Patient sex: F
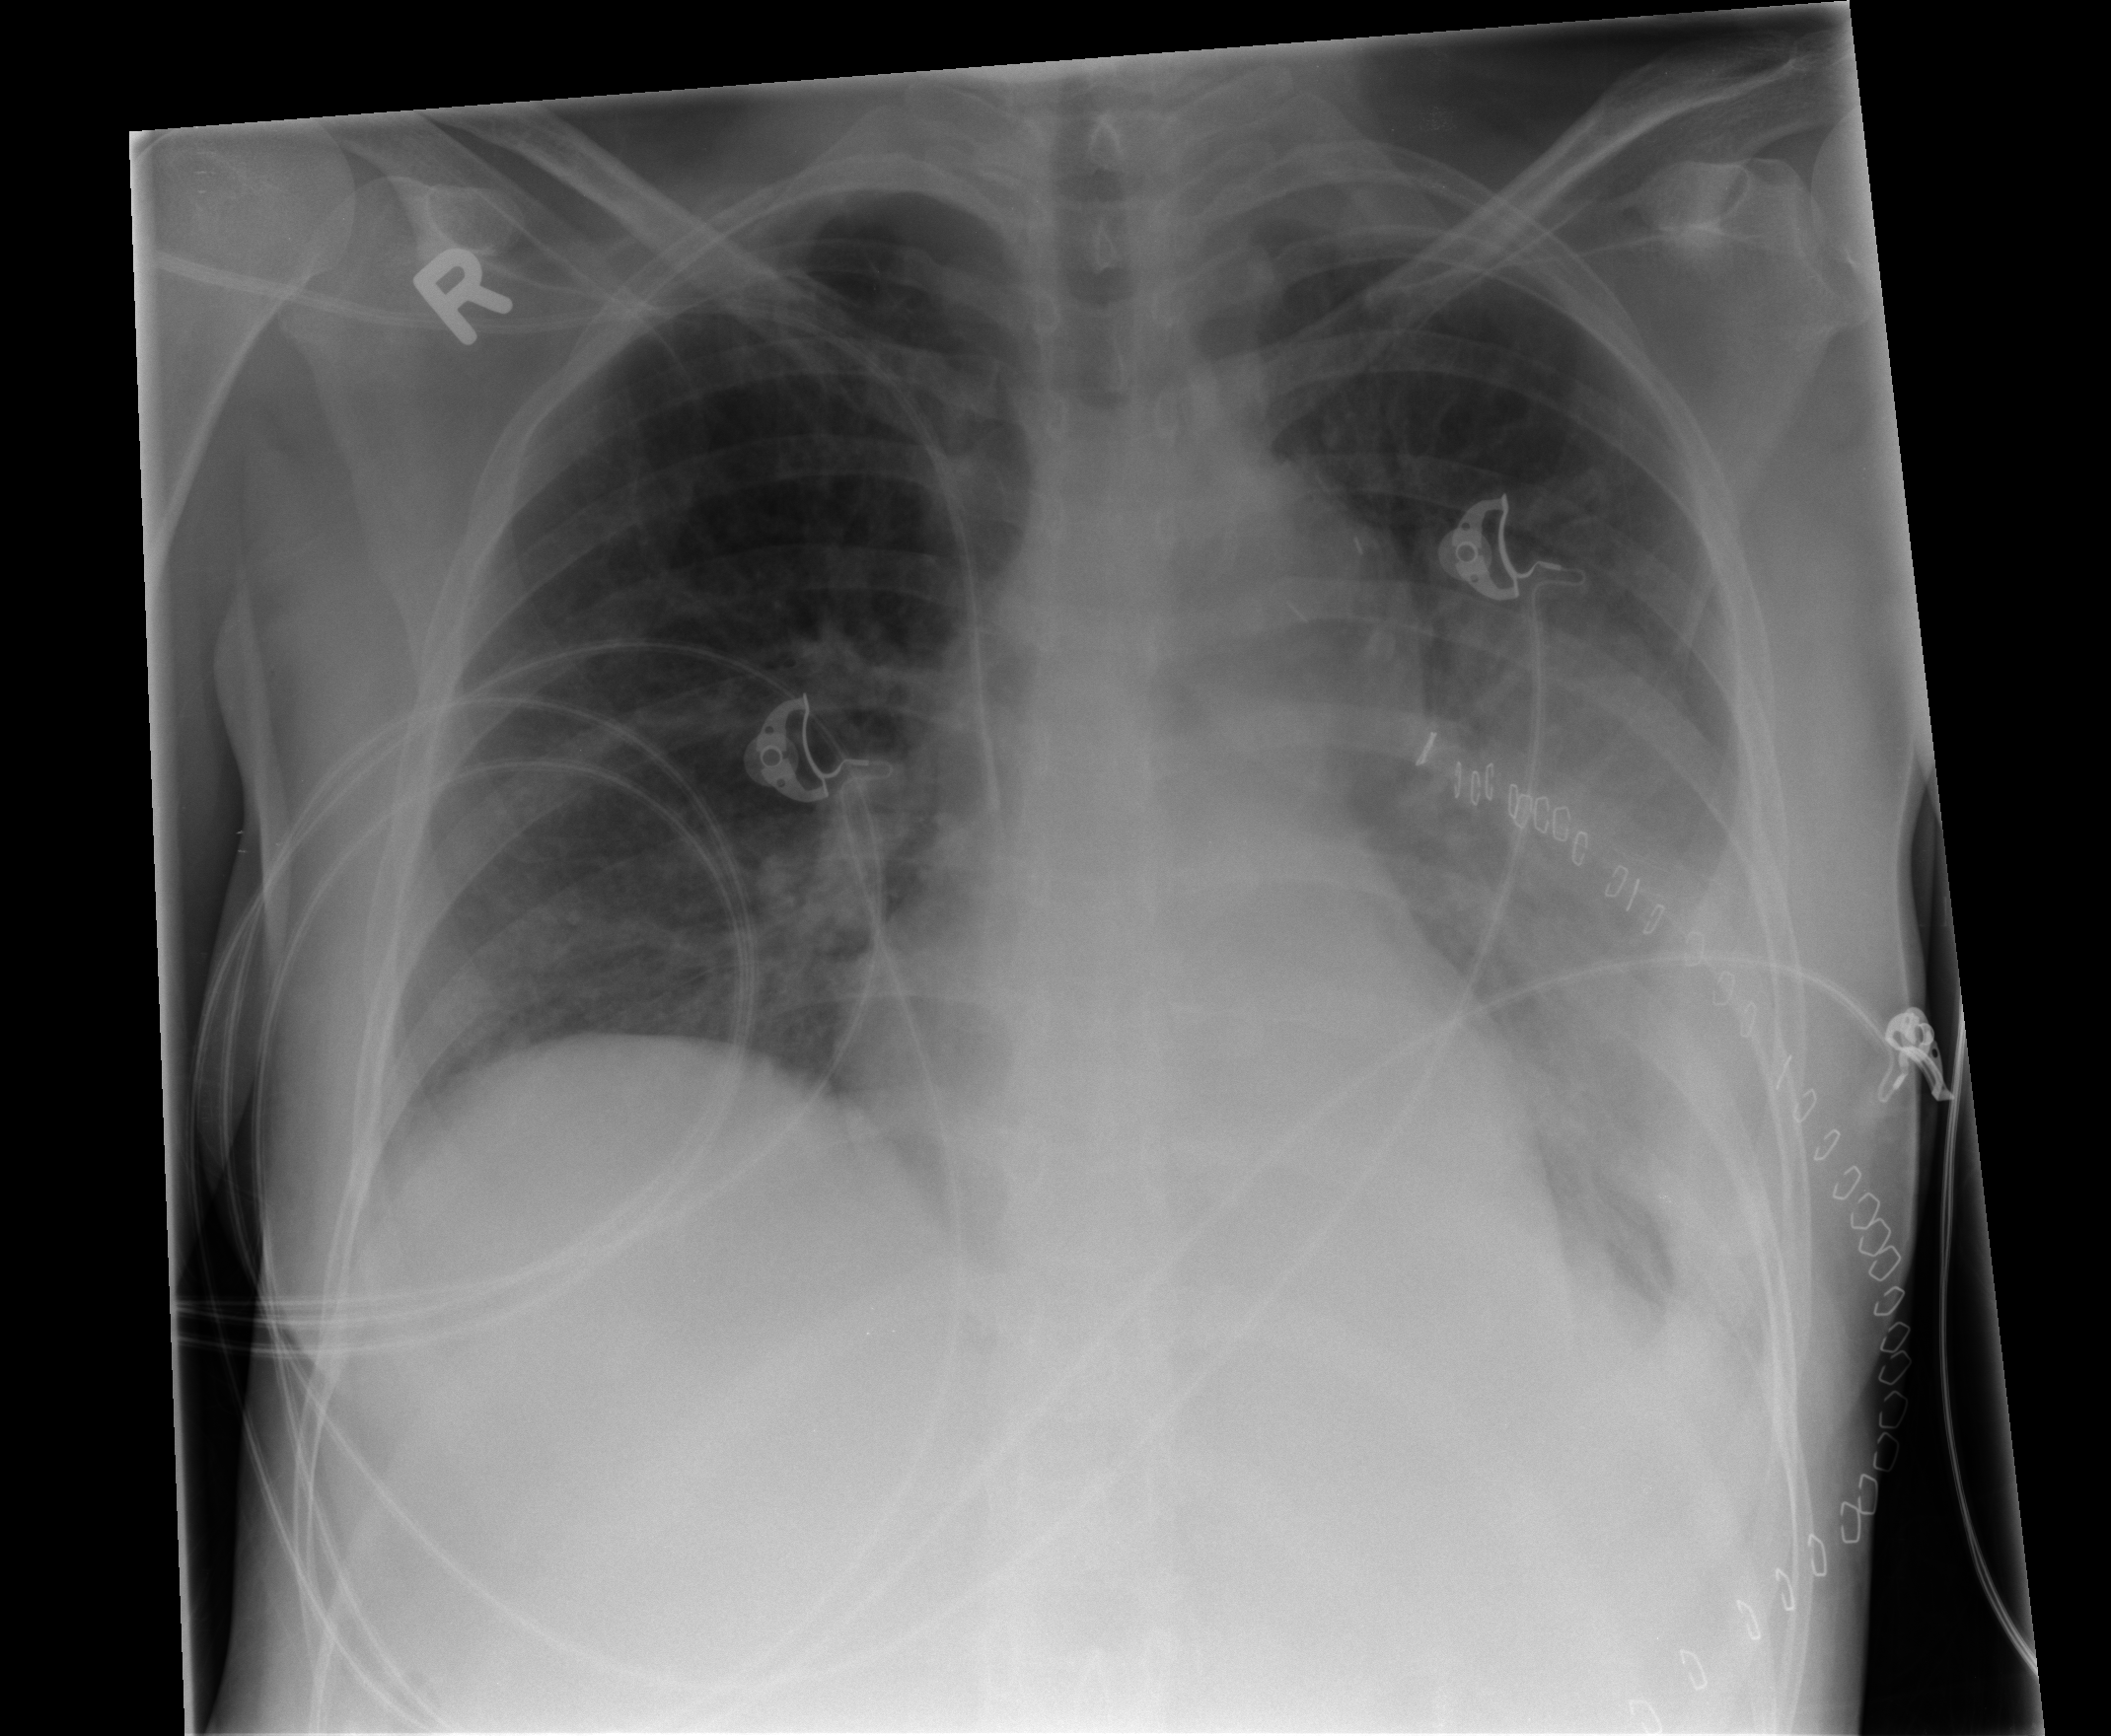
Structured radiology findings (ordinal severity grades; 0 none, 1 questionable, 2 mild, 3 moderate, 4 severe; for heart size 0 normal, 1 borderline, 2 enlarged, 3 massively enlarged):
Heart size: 0
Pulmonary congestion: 1
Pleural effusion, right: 0
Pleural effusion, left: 1
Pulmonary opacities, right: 0
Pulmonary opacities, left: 1
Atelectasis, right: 0
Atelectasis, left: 3